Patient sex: M
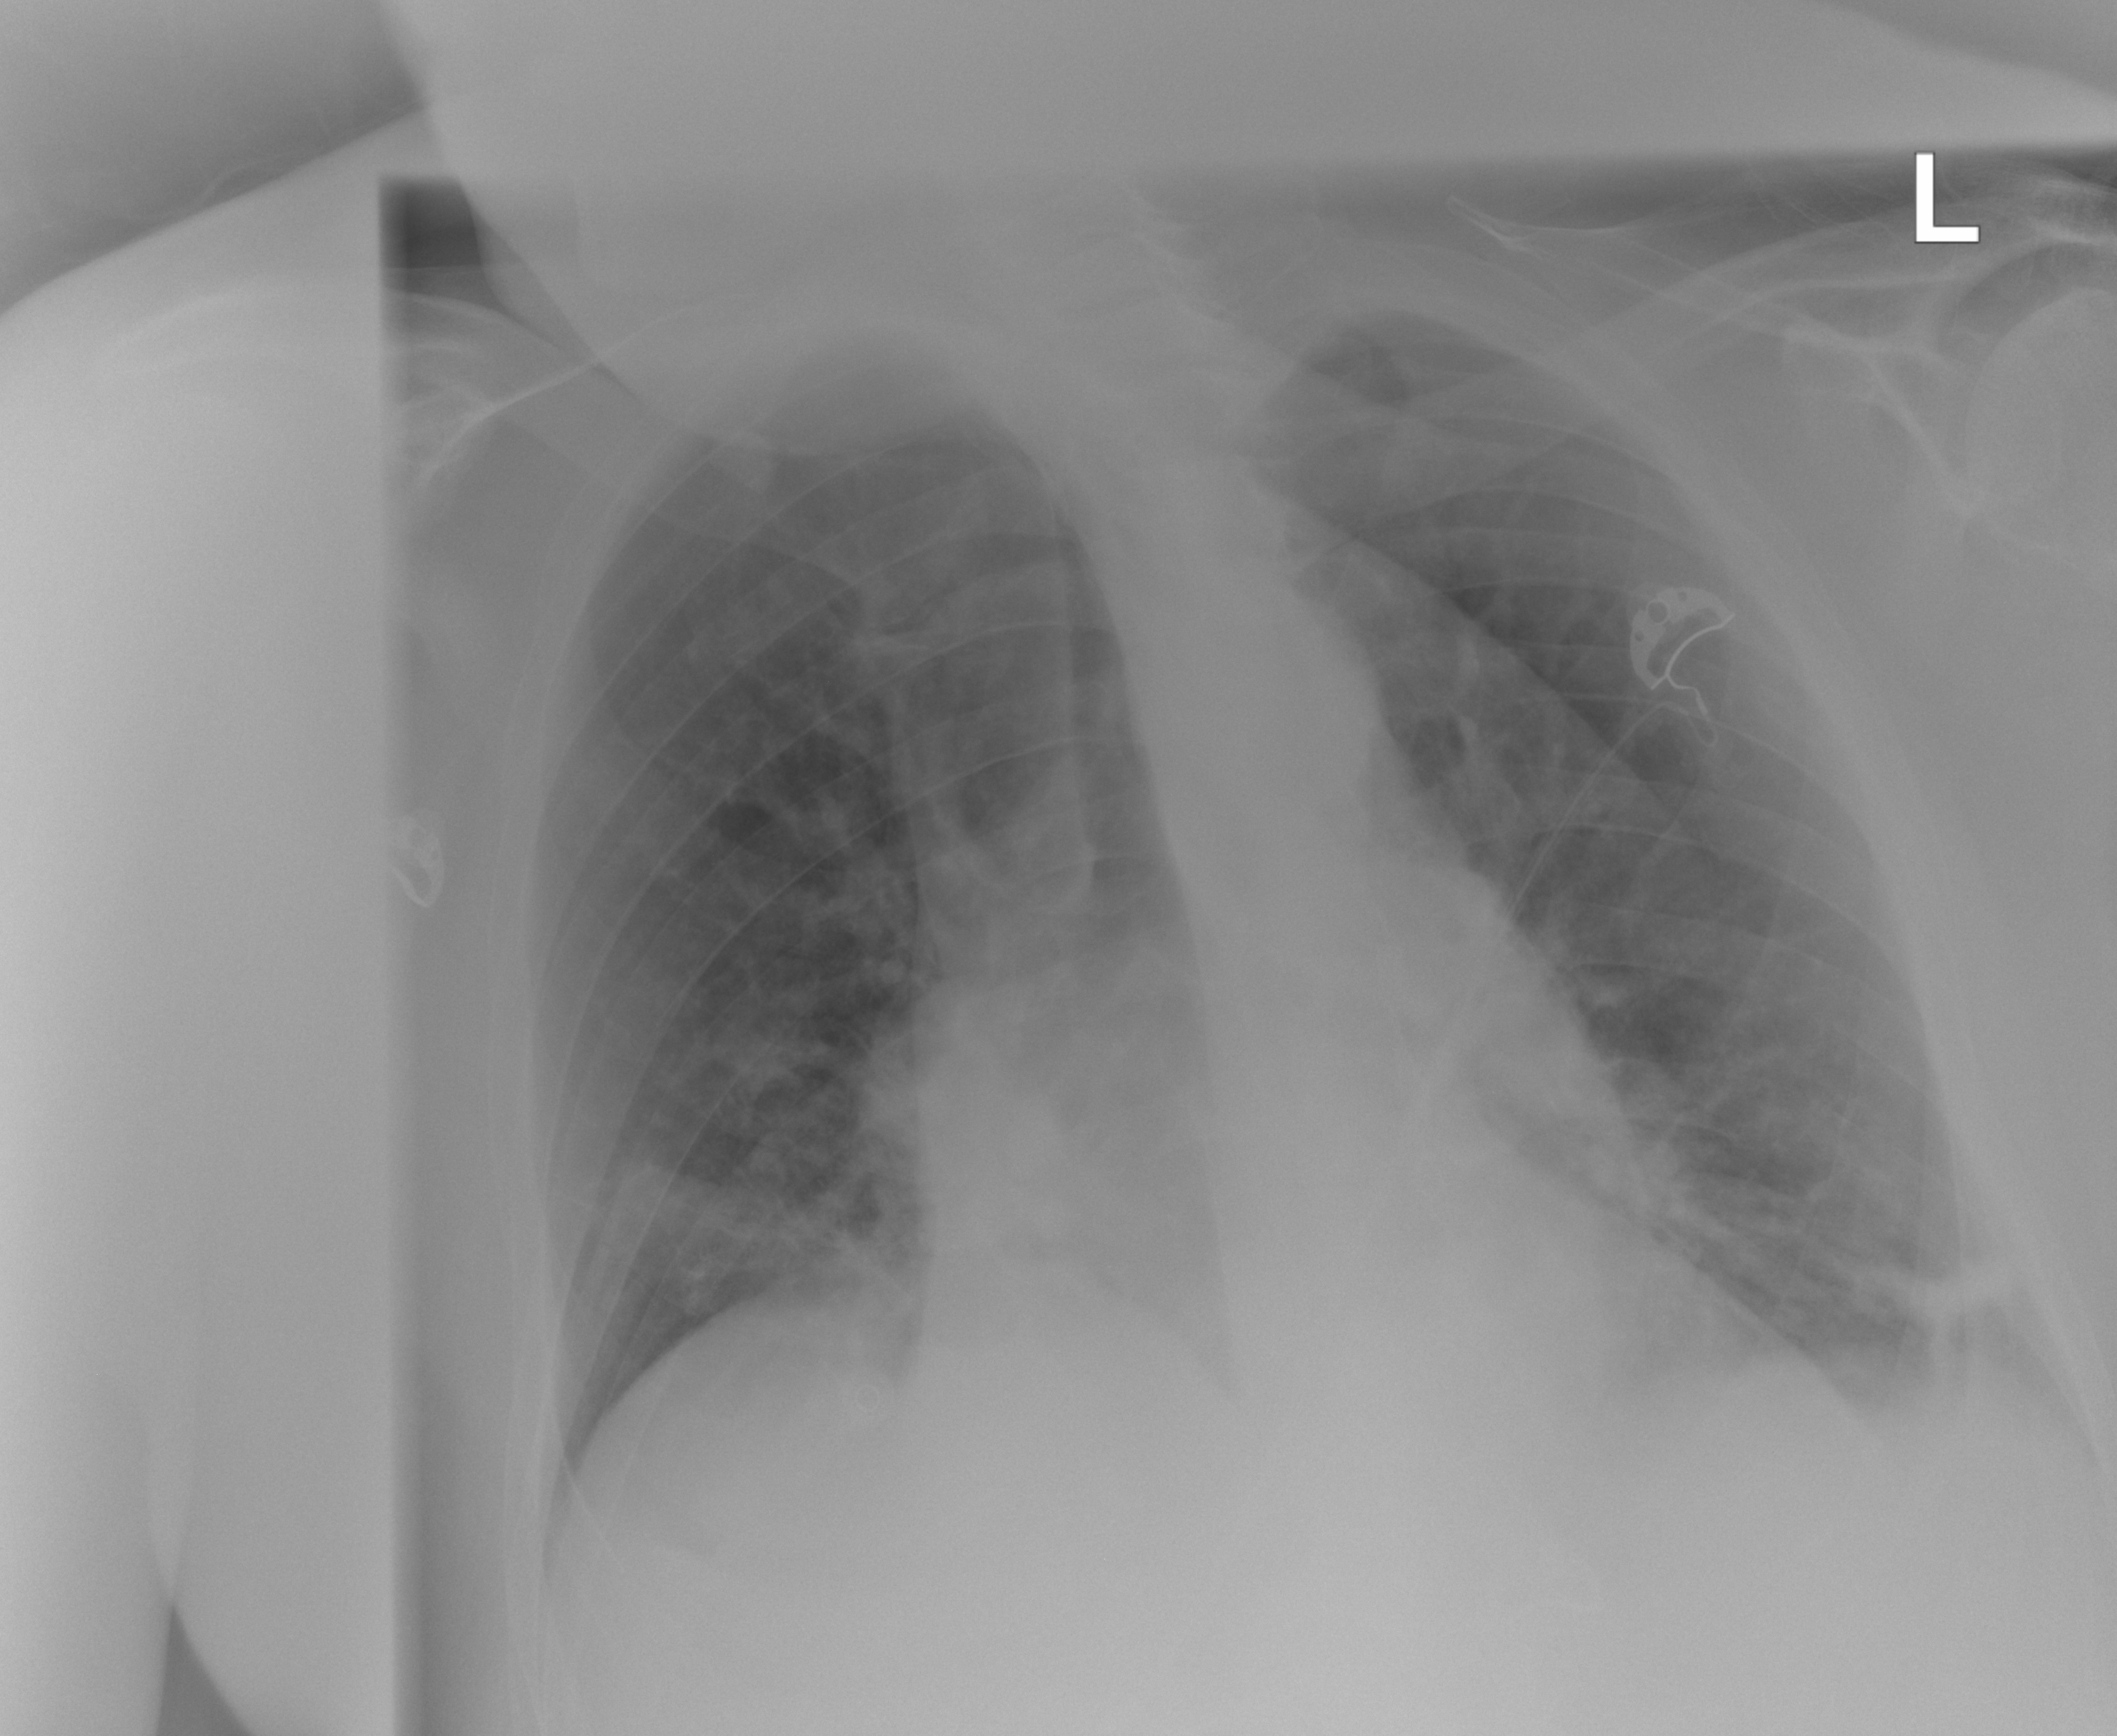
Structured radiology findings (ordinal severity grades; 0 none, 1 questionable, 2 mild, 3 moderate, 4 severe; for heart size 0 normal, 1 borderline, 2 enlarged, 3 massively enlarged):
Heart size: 0
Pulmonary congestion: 0
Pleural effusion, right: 0
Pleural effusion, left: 0
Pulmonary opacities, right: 0
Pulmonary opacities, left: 0
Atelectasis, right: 2
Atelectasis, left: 2